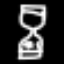
Label: hourglass